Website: macys
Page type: billing-address
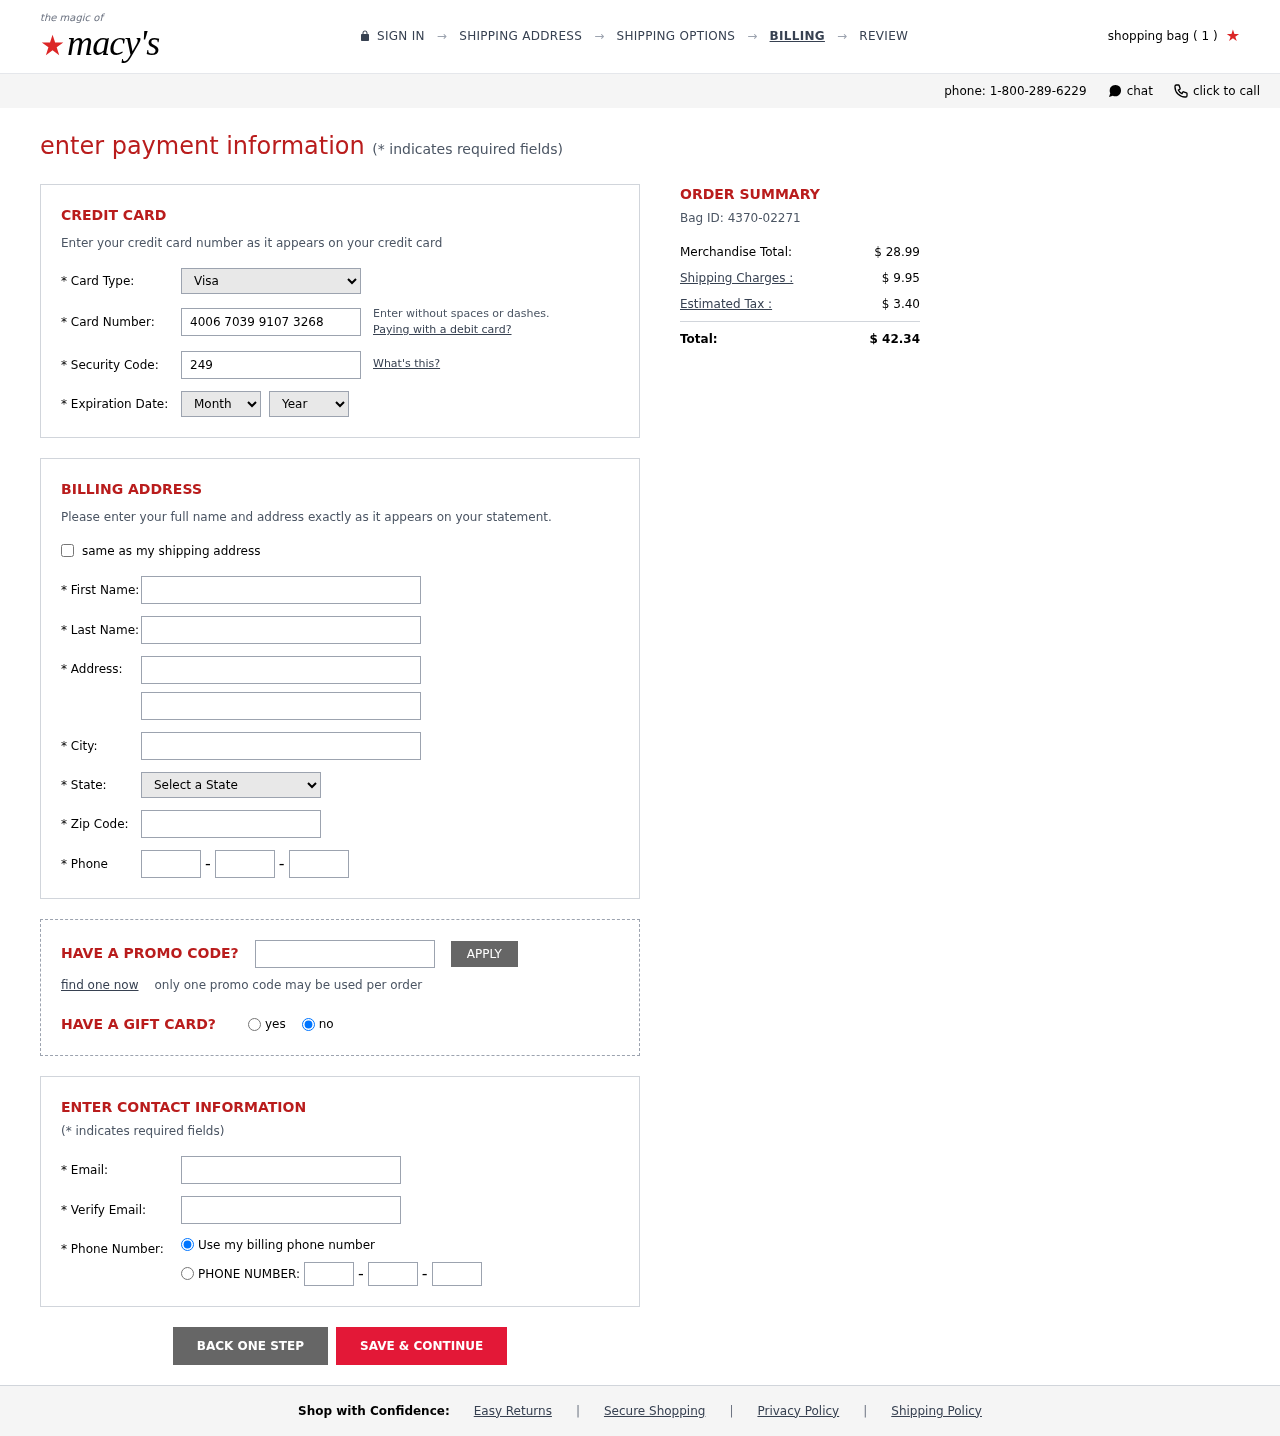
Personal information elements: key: PII_CARD_CVV
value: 249
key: PII_CARD_EXPIRY_MONTH
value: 01
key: PII_CARD_EXPIRY_YEAR
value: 26
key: PII_CARD_NUMBER
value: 4006 7039 9107 3268
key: PII_CARD_TYPE
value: Visa
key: PII_CITY
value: Patrickhaven
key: PII_EMAIL
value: makayla_downs@yahoo.com
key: PII_FIRSTNAME
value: Makayla
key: PII_LASTNAME
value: Downs
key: PII_PHONE_AREA
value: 727
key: PII_PHONE_PREFIX
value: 531
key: PII_PHONE_SUFFIX
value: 1196
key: PII_POSTCODE
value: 91949
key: PII_STATE_ABBR
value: SC
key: PII_STREET
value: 44866 Frazier Oval Apt. 246
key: PII_STREET2
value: Suite 431
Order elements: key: ORDER_NUM_ITEMS
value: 1
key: ORDER_ID
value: Bag ID: 4370-02271
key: ORDER_SUBTOTAL
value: $ 28.99
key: ORDER_SHIPPING_COST
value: $ 9.95
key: ORDER_TAX
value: $ 3.40
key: ORDER_TOTAL
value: $ 42.34